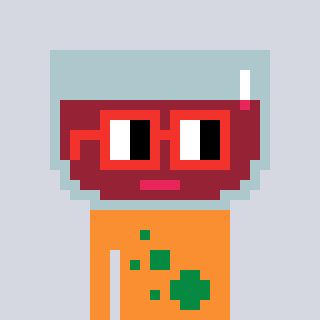
a pixel art character with square red glasses, a wine-shaped head and a orange-colored body on a cool background